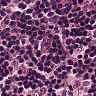
Metastatic tissue present: no